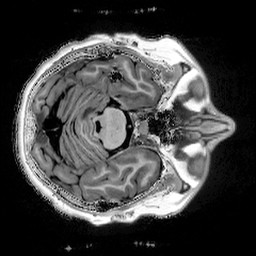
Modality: T1w
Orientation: axial
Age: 67
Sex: female
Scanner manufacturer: siemens
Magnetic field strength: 3 T
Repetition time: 5 s
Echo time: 0.00298 s